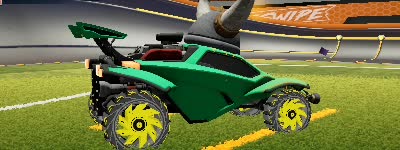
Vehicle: octane